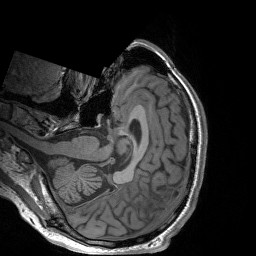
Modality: T1w
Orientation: axial
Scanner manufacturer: siemens
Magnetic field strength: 3 T